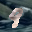
Label: 9